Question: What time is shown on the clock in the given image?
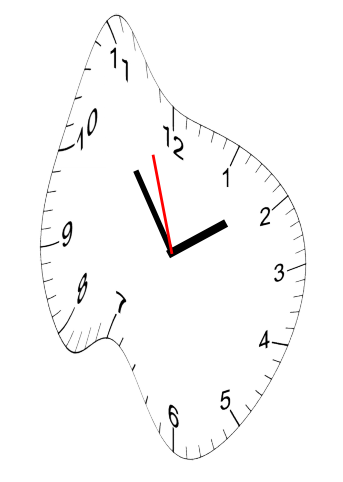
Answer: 01:53:57